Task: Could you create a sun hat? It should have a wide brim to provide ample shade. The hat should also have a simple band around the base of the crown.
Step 22:
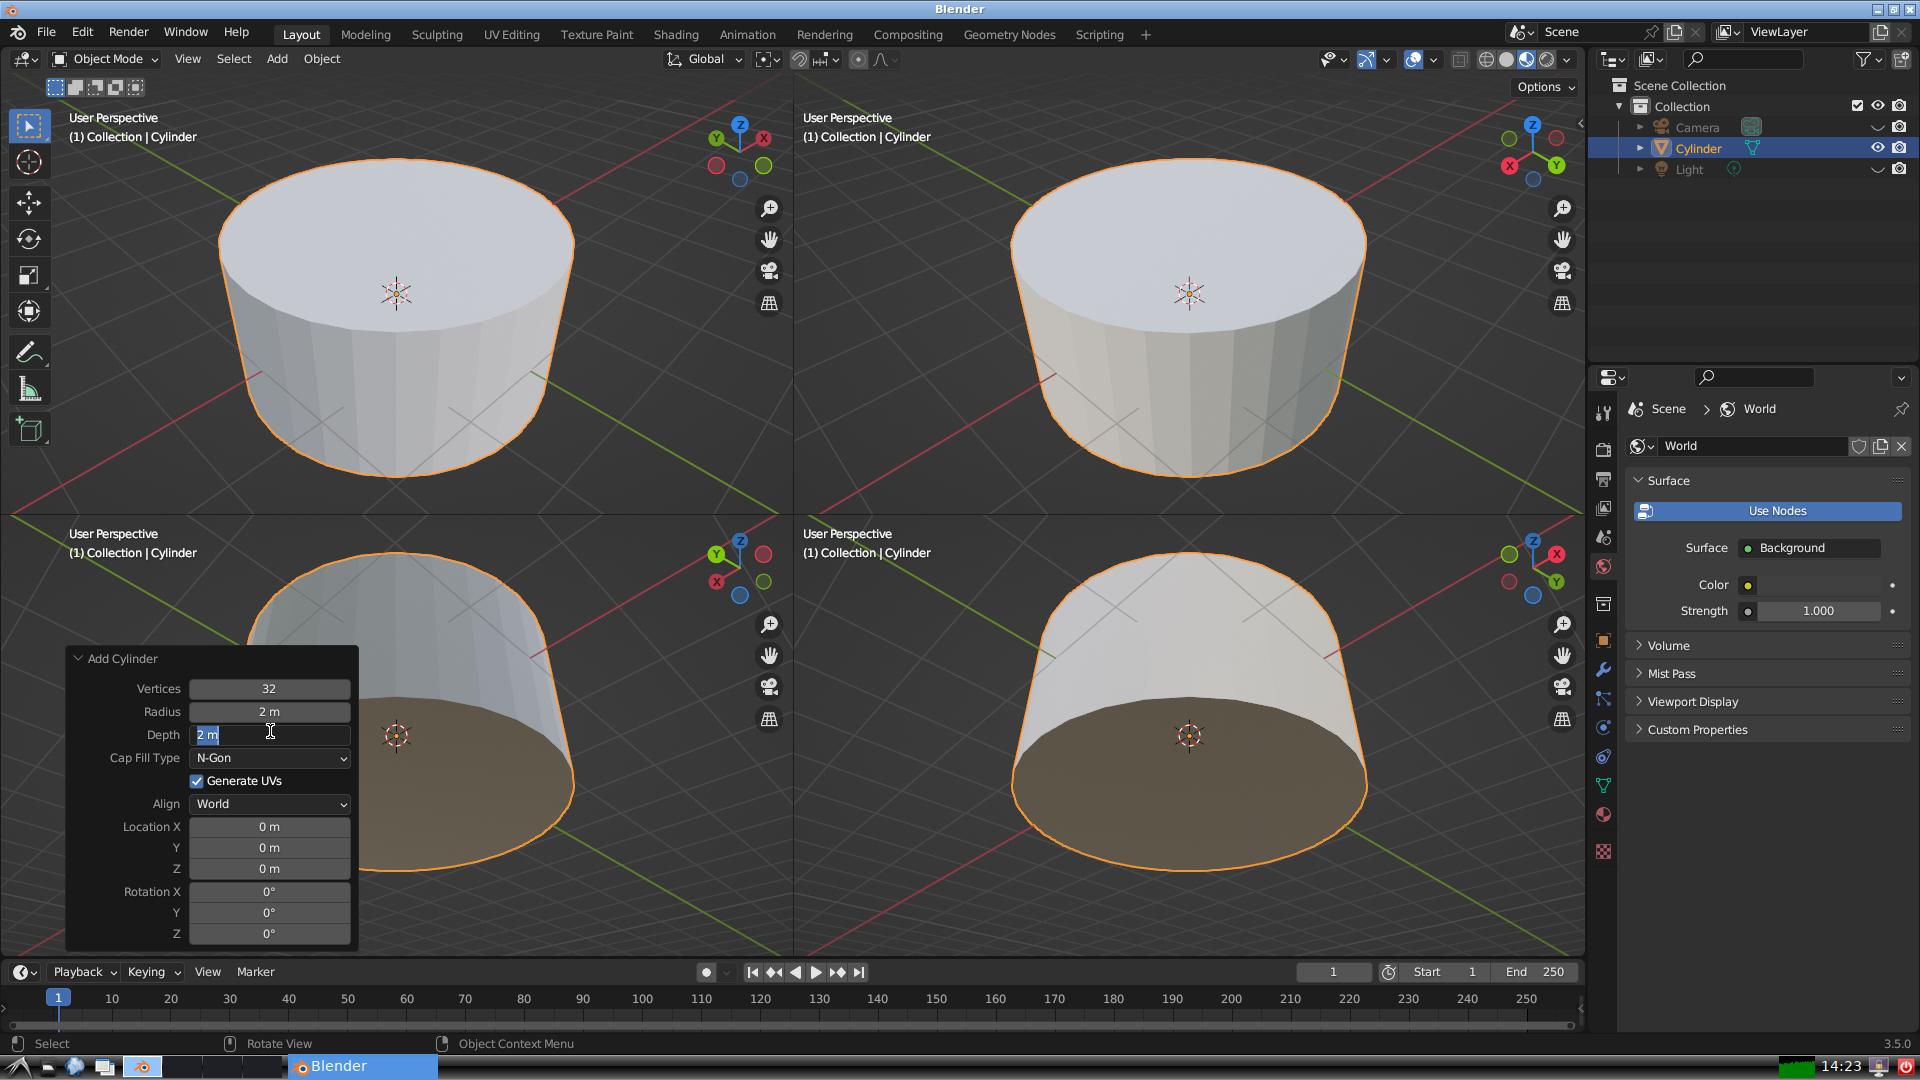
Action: input_text: 0.1